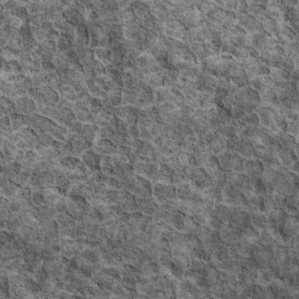
Label: non_frost